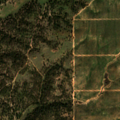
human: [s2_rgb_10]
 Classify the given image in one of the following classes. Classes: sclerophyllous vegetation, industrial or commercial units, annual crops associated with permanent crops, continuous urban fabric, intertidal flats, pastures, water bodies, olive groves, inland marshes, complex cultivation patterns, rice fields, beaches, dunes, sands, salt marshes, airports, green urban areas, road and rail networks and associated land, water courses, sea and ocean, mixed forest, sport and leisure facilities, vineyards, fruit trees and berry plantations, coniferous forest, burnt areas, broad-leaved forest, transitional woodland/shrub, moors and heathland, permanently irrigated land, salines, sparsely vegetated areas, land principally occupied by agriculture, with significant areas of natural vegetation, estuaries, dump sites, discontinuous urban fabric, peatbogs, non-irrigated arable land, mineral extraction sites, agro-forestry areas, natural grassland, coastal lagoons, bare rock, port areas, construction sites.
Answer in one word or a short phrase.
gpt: olive groves, agro-forestry areas, broad-leaved forest